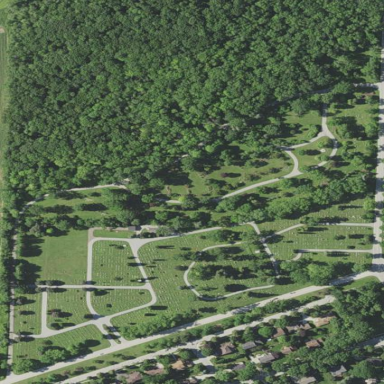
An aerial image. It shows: Cemetery.